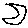
Label: moon